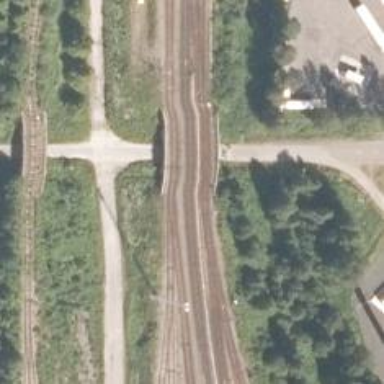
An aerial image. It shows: Railway bridge.